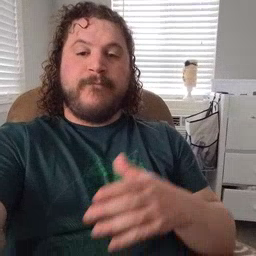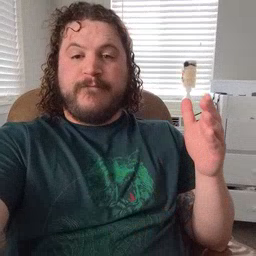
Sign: beside